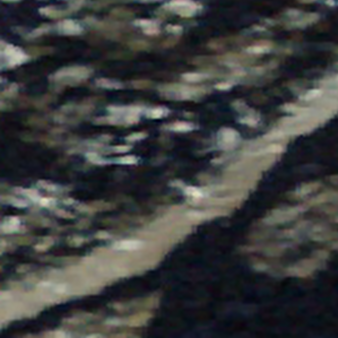
Label: other